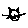
Label: cat